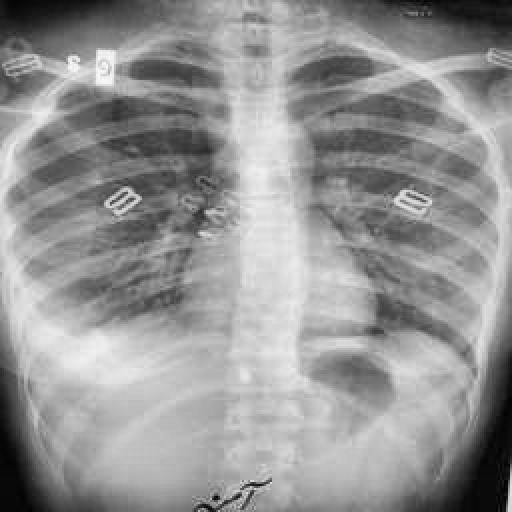
Finding: TUBERCULOSIS